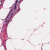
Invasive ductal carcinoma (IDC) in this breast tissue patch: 1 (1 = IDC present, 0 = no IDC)